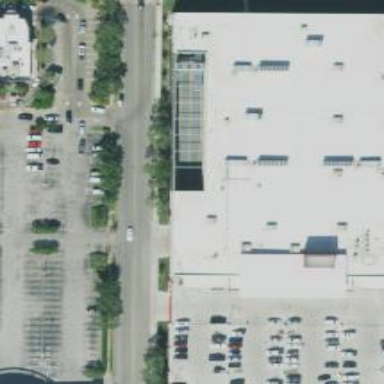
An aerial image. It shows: Building that houses supermarket.